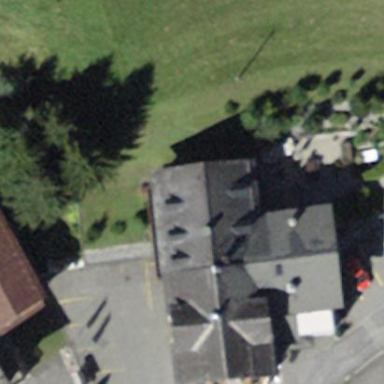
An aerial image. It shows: Restaurant and hotel building.